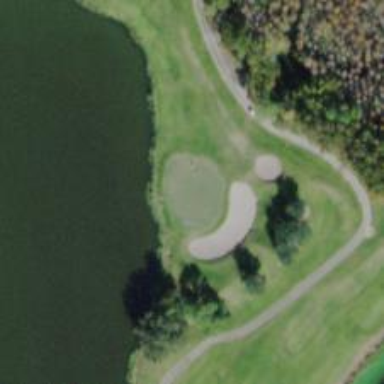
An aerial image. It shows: Golf hole.